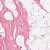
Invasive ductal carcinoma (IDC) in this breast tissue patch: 0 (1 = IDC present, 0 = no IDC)